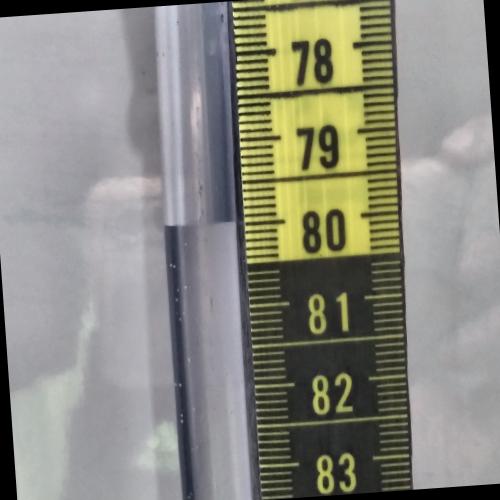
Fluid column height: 80.0 cm